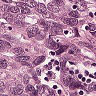
Metastatic tissue present: yes